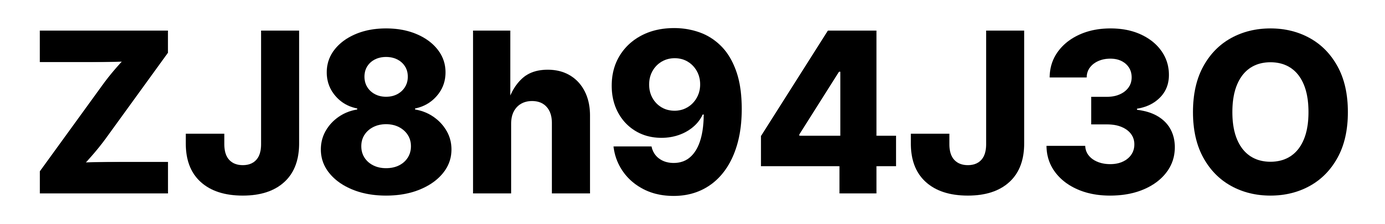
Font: Inter_ExtraBold